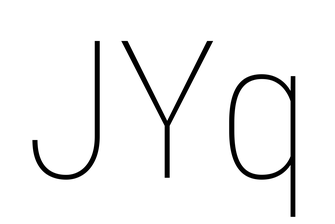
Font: Roboto_Condensed_Thin